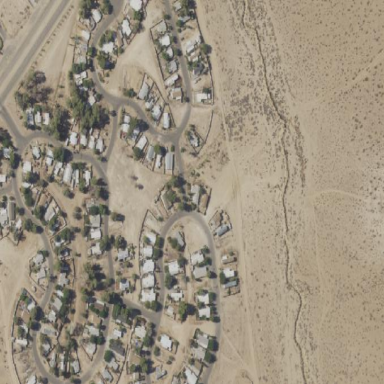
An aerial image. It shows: Residential area designated as trailer park.